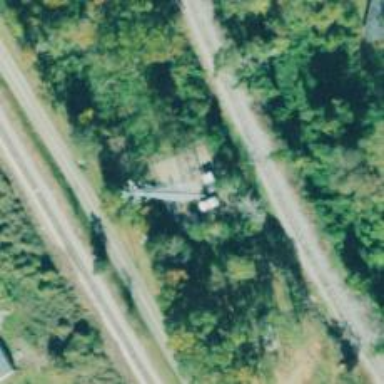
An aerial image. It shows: Man-made mast used for communication purposes.